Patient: sex F, age 34
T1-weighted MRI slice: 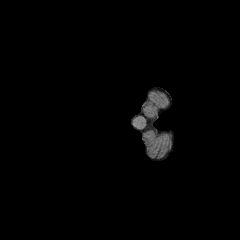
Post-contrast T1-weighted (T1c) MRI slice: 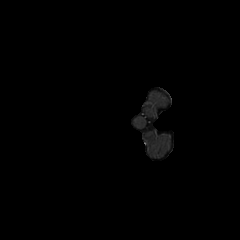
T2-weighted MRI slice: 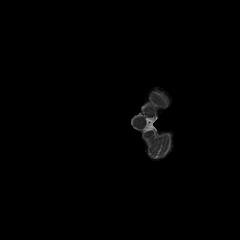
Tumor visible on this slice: no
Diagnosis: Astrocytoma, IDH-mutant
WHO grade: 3